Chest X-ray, PA view. Patient: 37 years old, sex M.
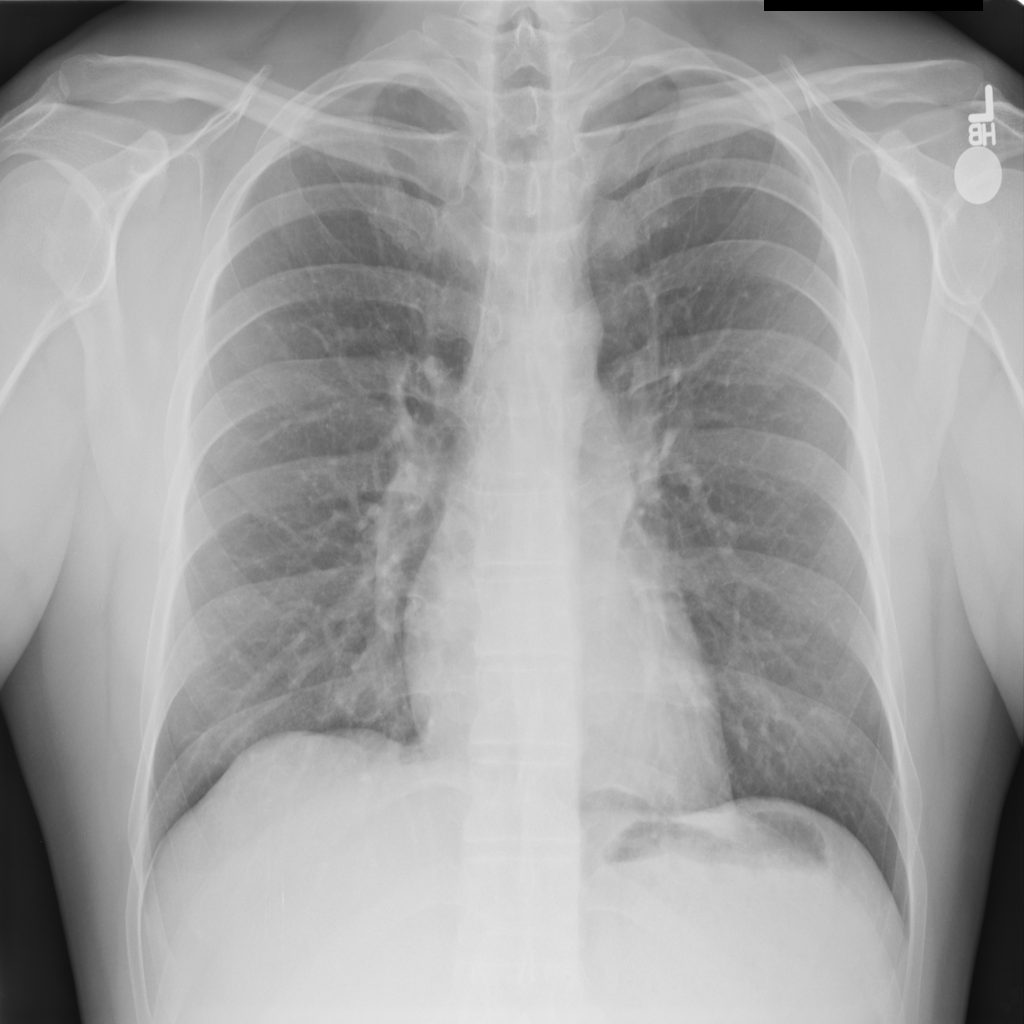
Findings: No Finding